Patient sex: M
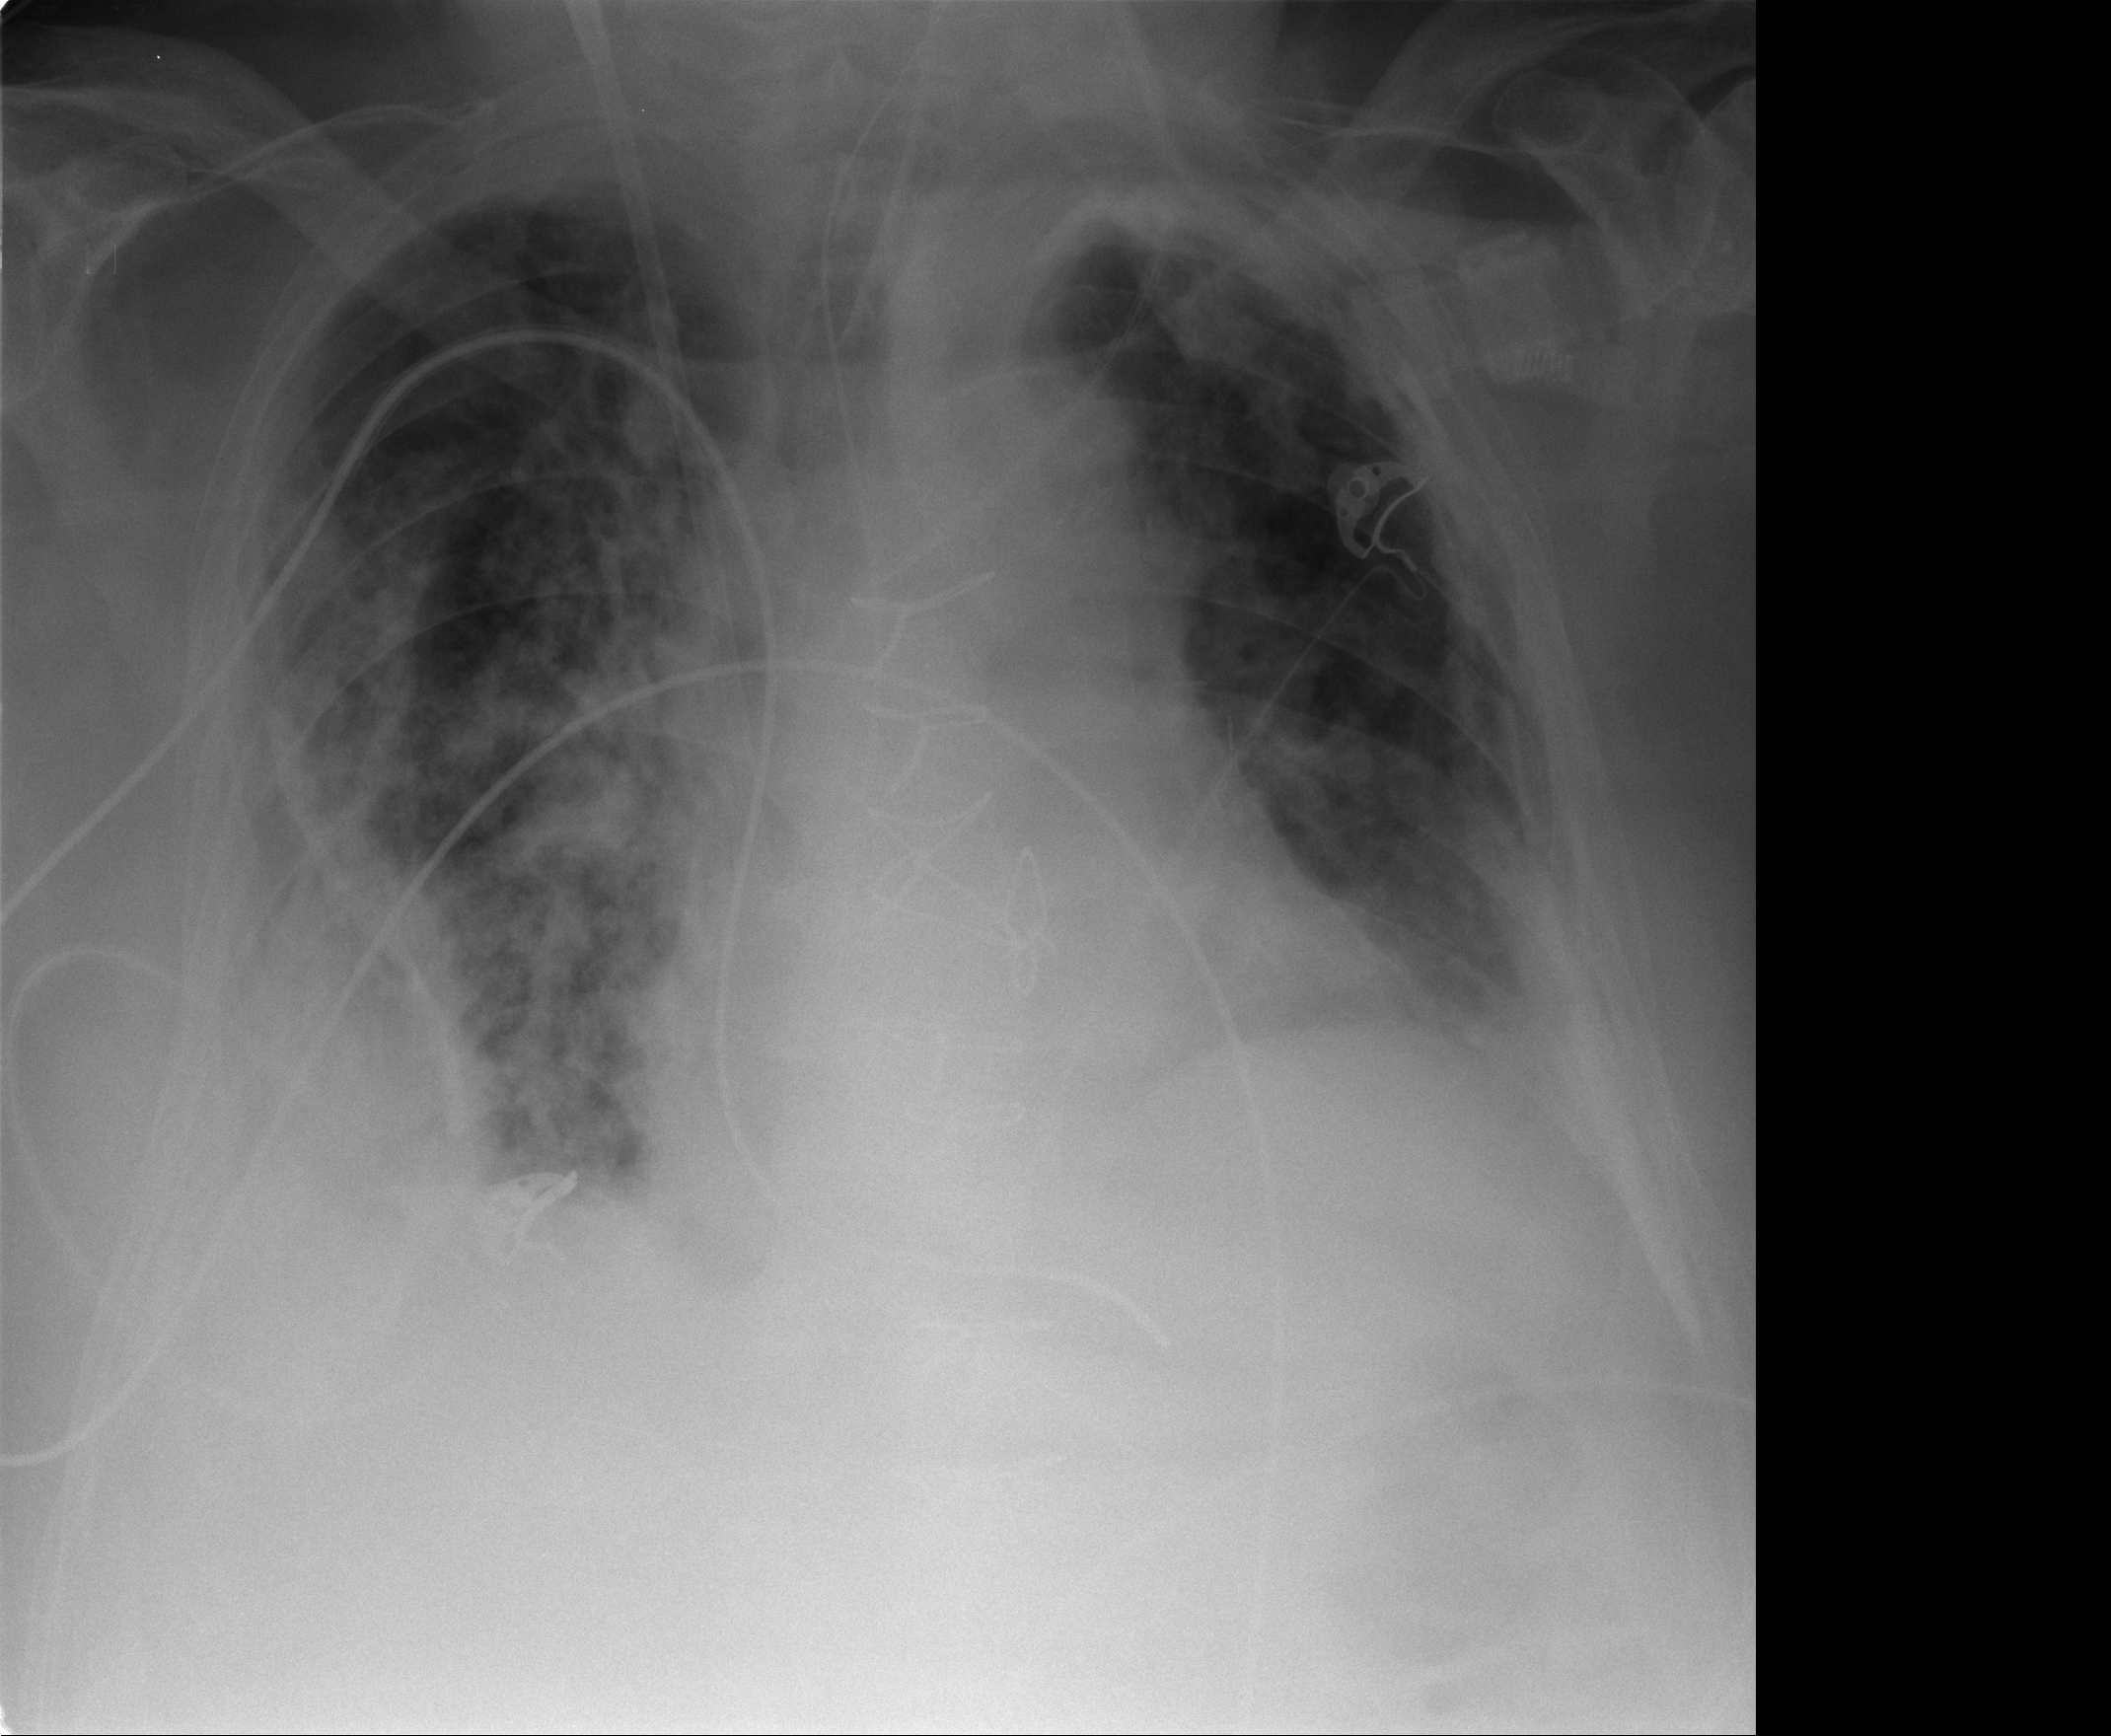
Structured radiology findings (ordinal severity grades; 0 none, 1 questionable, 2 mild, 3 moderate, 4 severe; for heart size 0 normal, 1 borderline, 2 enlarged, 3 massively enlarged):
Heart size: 2
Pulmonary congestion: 2
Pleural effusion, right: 2
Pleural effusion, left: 2
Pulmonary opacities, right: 2
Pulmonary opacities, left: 2
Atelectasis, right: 2
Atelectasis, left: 2